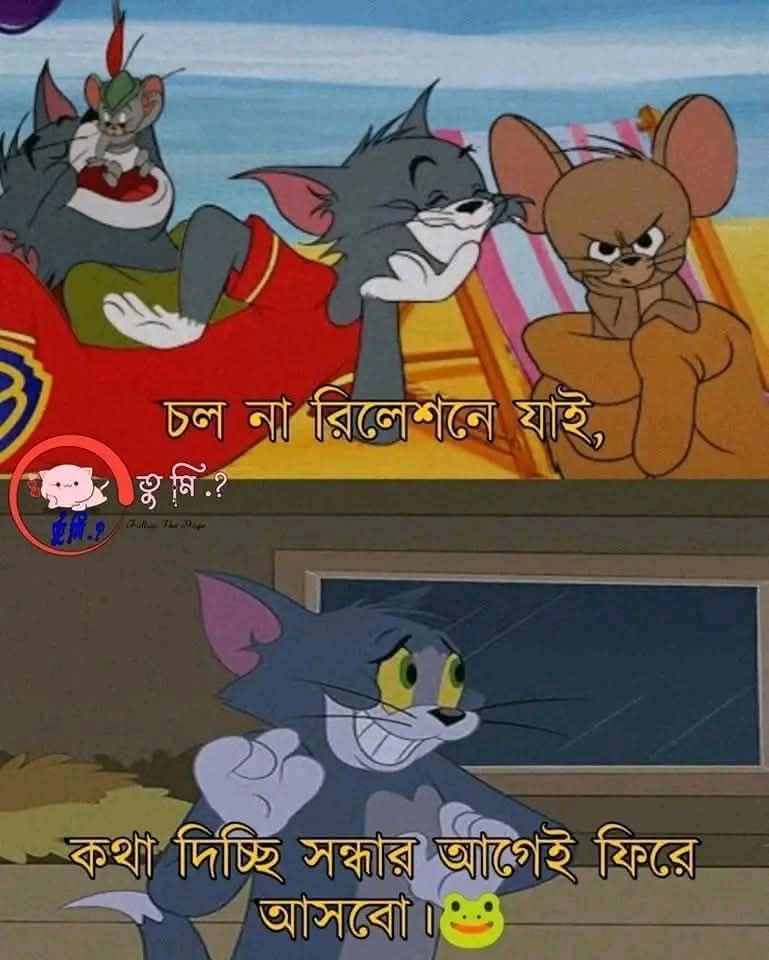
Text: চল না রিলেশনে যাই, তুমি.?
কথা দিচ্ছি সন্ধার আগেই ফিরে আসবো।
Label: Non Hate